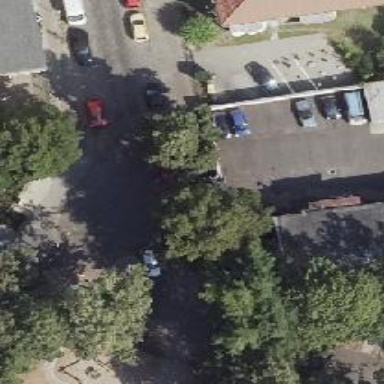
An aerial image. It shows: Residential road with separate sidewalks. Parallel parking lanes on both sides.